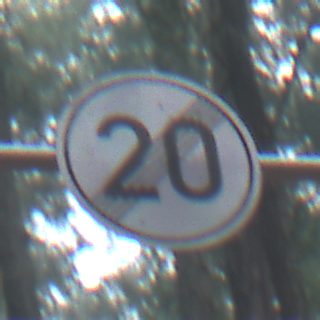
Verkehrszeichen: EndeGeschwindigkeit20
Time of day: SunriseSunset
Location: Outdoor (Nature)
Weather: NotSpecified
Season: Autumn
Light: Natural